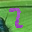
Label: 2